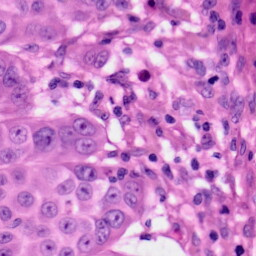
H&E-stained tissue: Skin